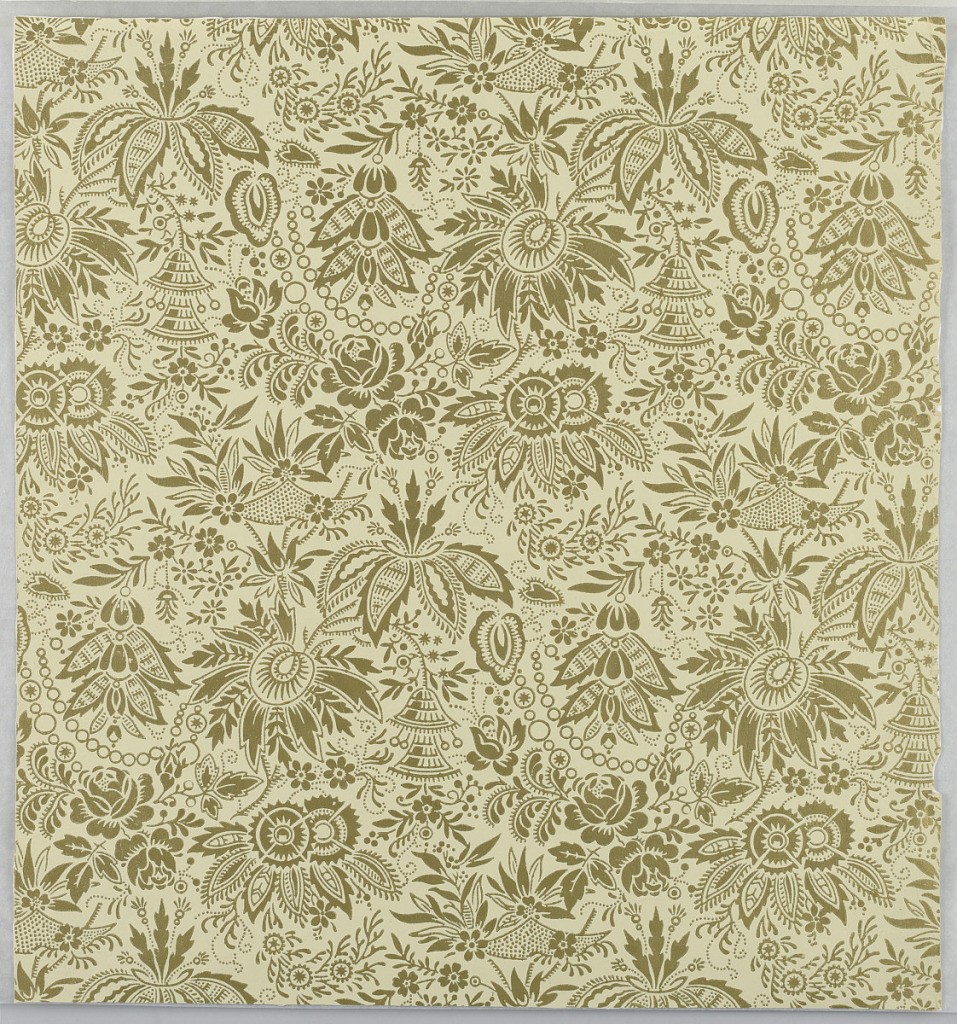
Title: Sidewall
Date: ca. 1880
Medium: Machine-printed paper
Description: Aesthetic dense all-over pattern with scattered leaves and large fanciful flowers; diamond-shaped pattern repeat in off-set columns; patterned petals and leaves; color scheme of brown on cream ground.